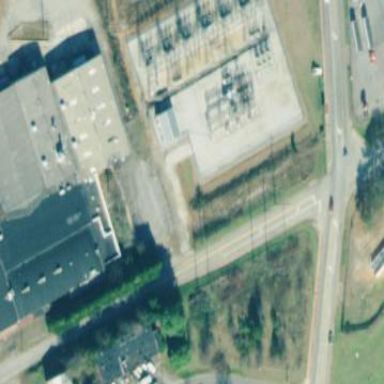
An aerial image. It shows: Distribution power substation secured by fence.